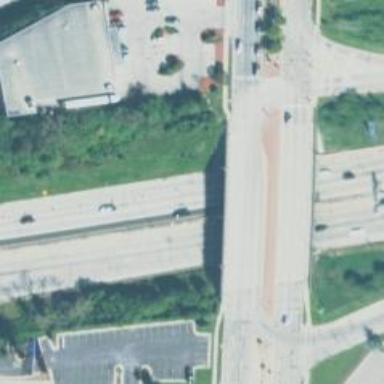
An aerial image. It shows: Secondary road bridge with asphalt surface. It is dual carriageway.